Chest X-ray:
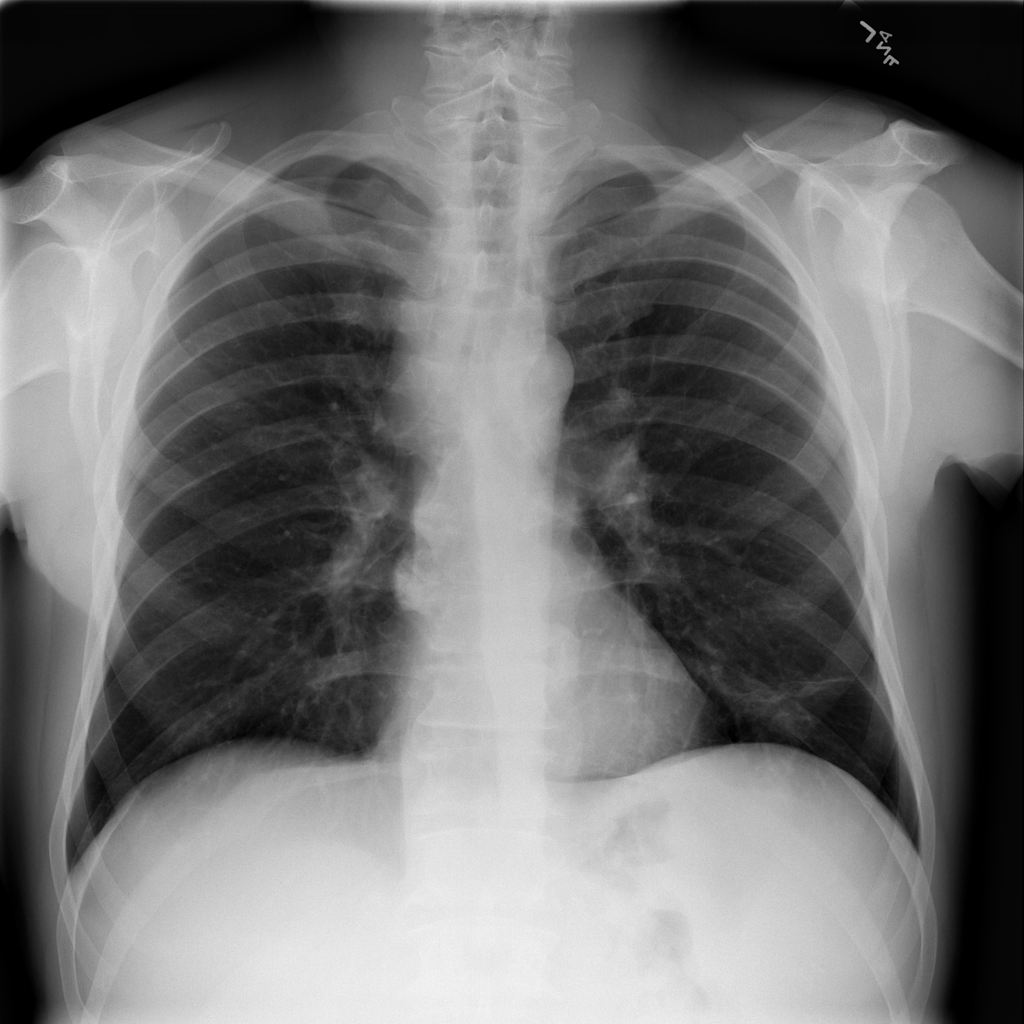
Findings: Fibrosis
No abnormal finding: no